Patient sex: M
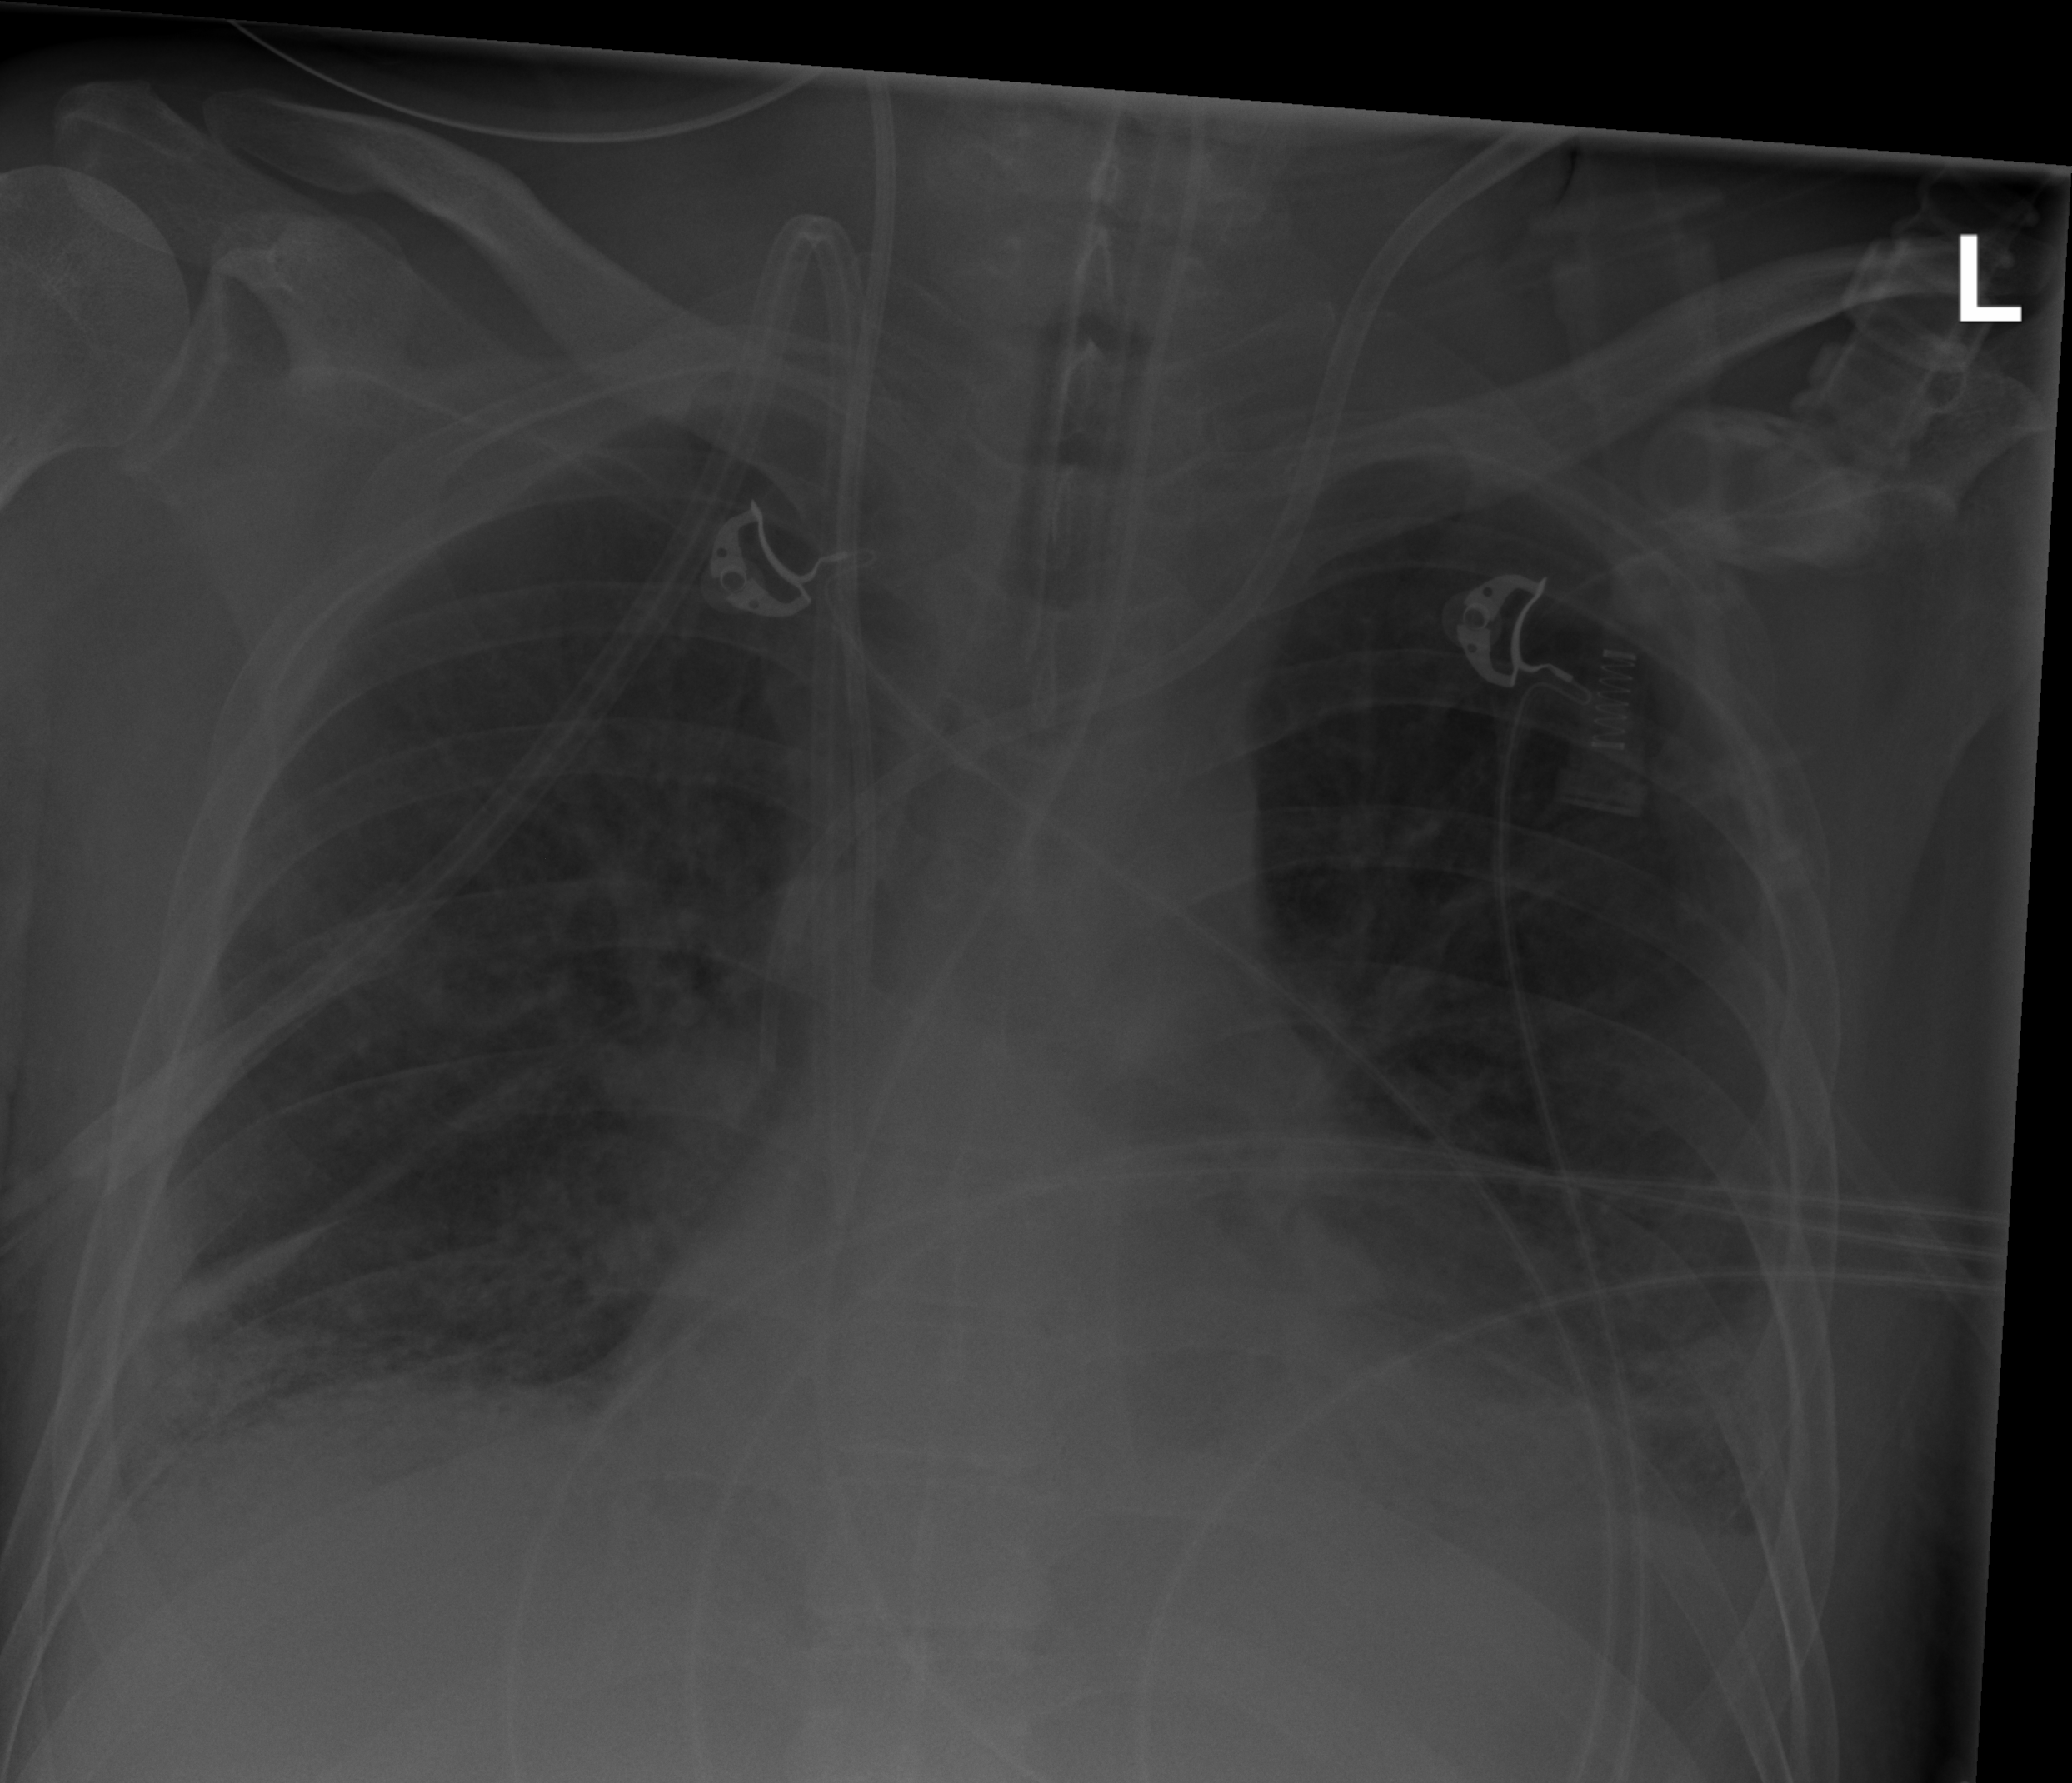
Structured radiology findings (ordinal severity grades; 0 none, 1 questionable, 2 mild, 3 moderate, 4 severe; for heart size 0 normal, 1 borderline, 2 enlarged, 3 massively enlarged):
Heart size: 2
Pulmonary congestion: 1
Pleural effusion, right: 2
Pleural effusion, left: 2
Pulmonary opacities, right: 2
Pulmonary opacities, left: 2
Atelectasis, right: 2
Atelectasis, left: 2